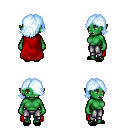
a pixel art fantasy rpg character, female body template, orc, green skin, red cape, metal pants, white cyan swoop hairstyle, black slippers, four views (front, back, left, right), 2x2 character sprite sheet, small pixel art, hard edges, no anti-aliasing